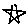
Label: star